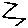
Label: zigzag